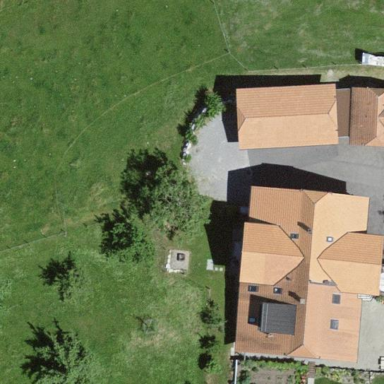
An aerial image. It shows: Farm building.